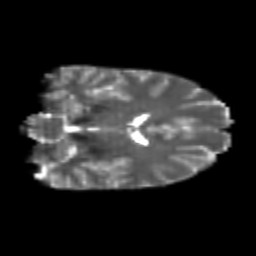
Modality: T2w
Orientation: coronal
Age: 25
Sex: female
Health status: healthy
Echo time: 0.074 s